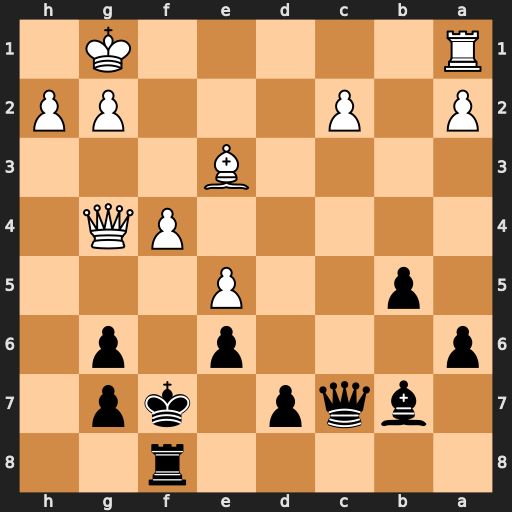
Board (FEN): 5r2/1bqp1kp1/p3p1p1/1p2P3/5PQ1/4B3/P1P3PP/R5K1
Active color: b
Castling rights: -
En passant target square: -
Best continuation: Qc3 Rd1 Qxe3+